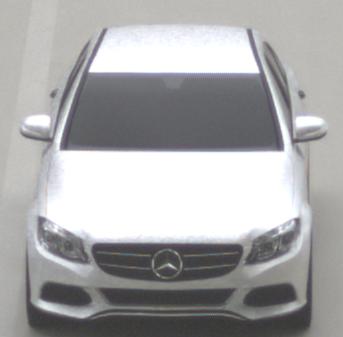
Make: Mercedes-Benz
Model: C 160
Detailed model: C-Class (205) Limousine
Model produced from: 2015/04
Model produced until: 2018/04
Doors: 4
Color: white
Road condition: dry road
Daytime: morning or afternoon
Contrast: low contrast